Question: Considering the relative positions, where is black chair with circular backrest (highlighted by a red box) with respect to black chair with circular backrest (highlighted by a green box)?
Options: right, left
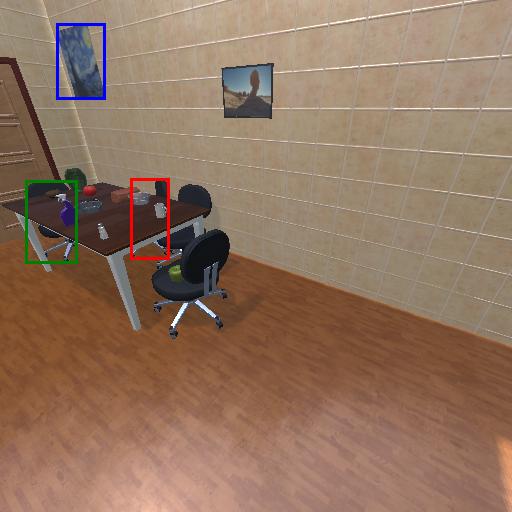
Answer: right